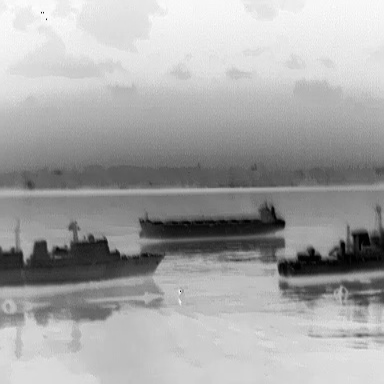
There are three objects shown in the infrared image, including a liner, and two warships.